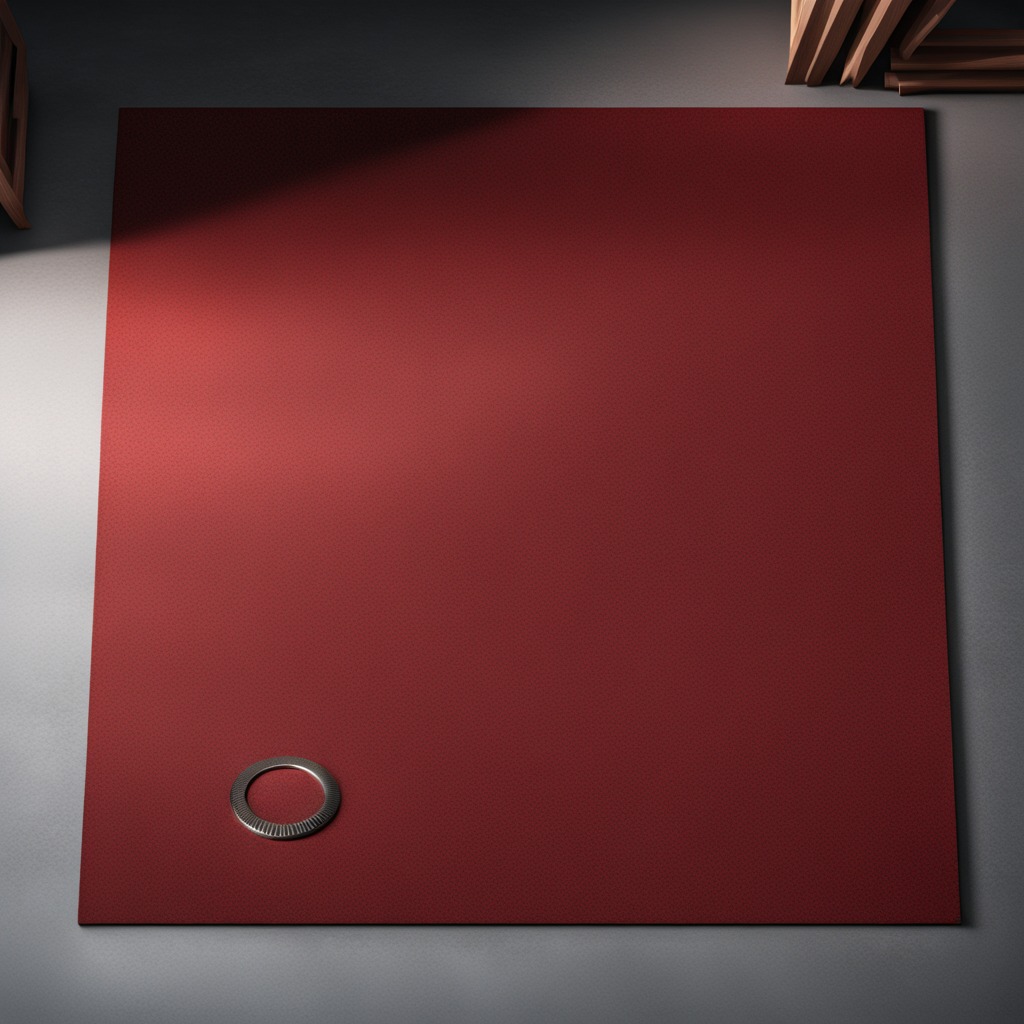
A flat metal washer lies on the tabletop.